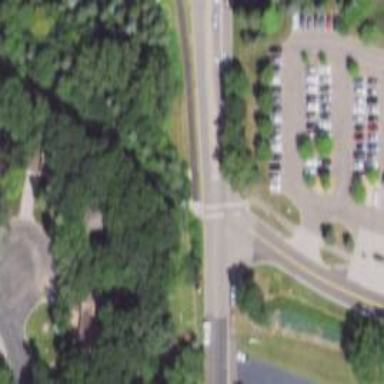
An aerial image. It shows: Marked crossing on cycleway.